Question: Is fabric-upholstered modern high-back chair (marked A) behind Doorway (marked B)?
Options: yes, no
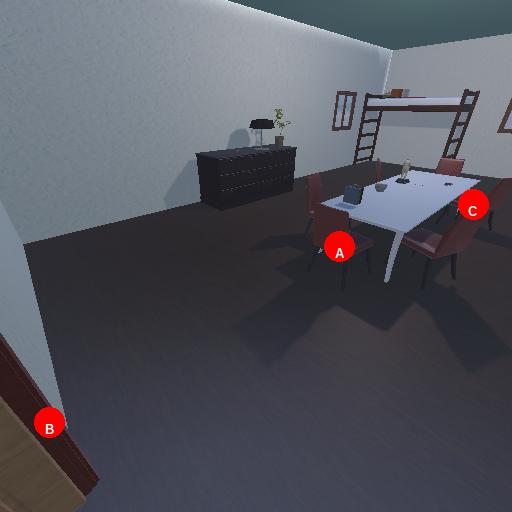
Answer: yes